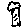
Label: tree